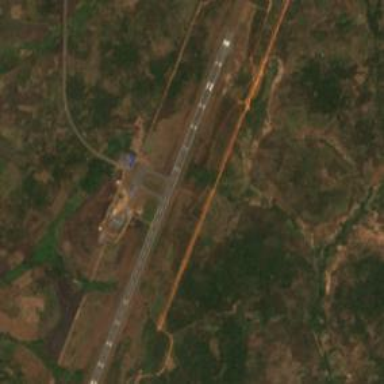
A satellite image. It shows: Runway at airport.